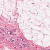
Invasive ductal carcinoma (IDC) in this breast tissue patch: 0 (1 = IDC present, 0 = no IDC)